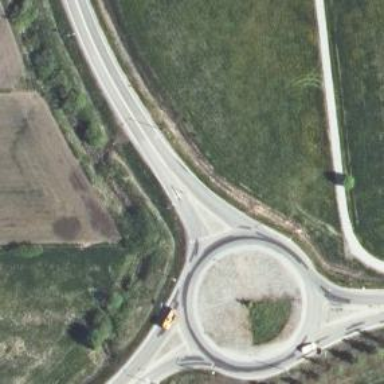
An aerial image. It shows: Secondary road around roundabout.